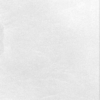
Label: dusty